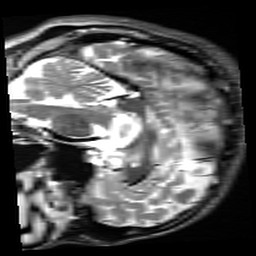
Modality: inplaneT2
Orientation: sagittal
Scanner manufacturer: siemens
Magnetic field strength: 3 T
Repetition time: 7.02 s
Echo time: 0.069 s